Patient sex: F
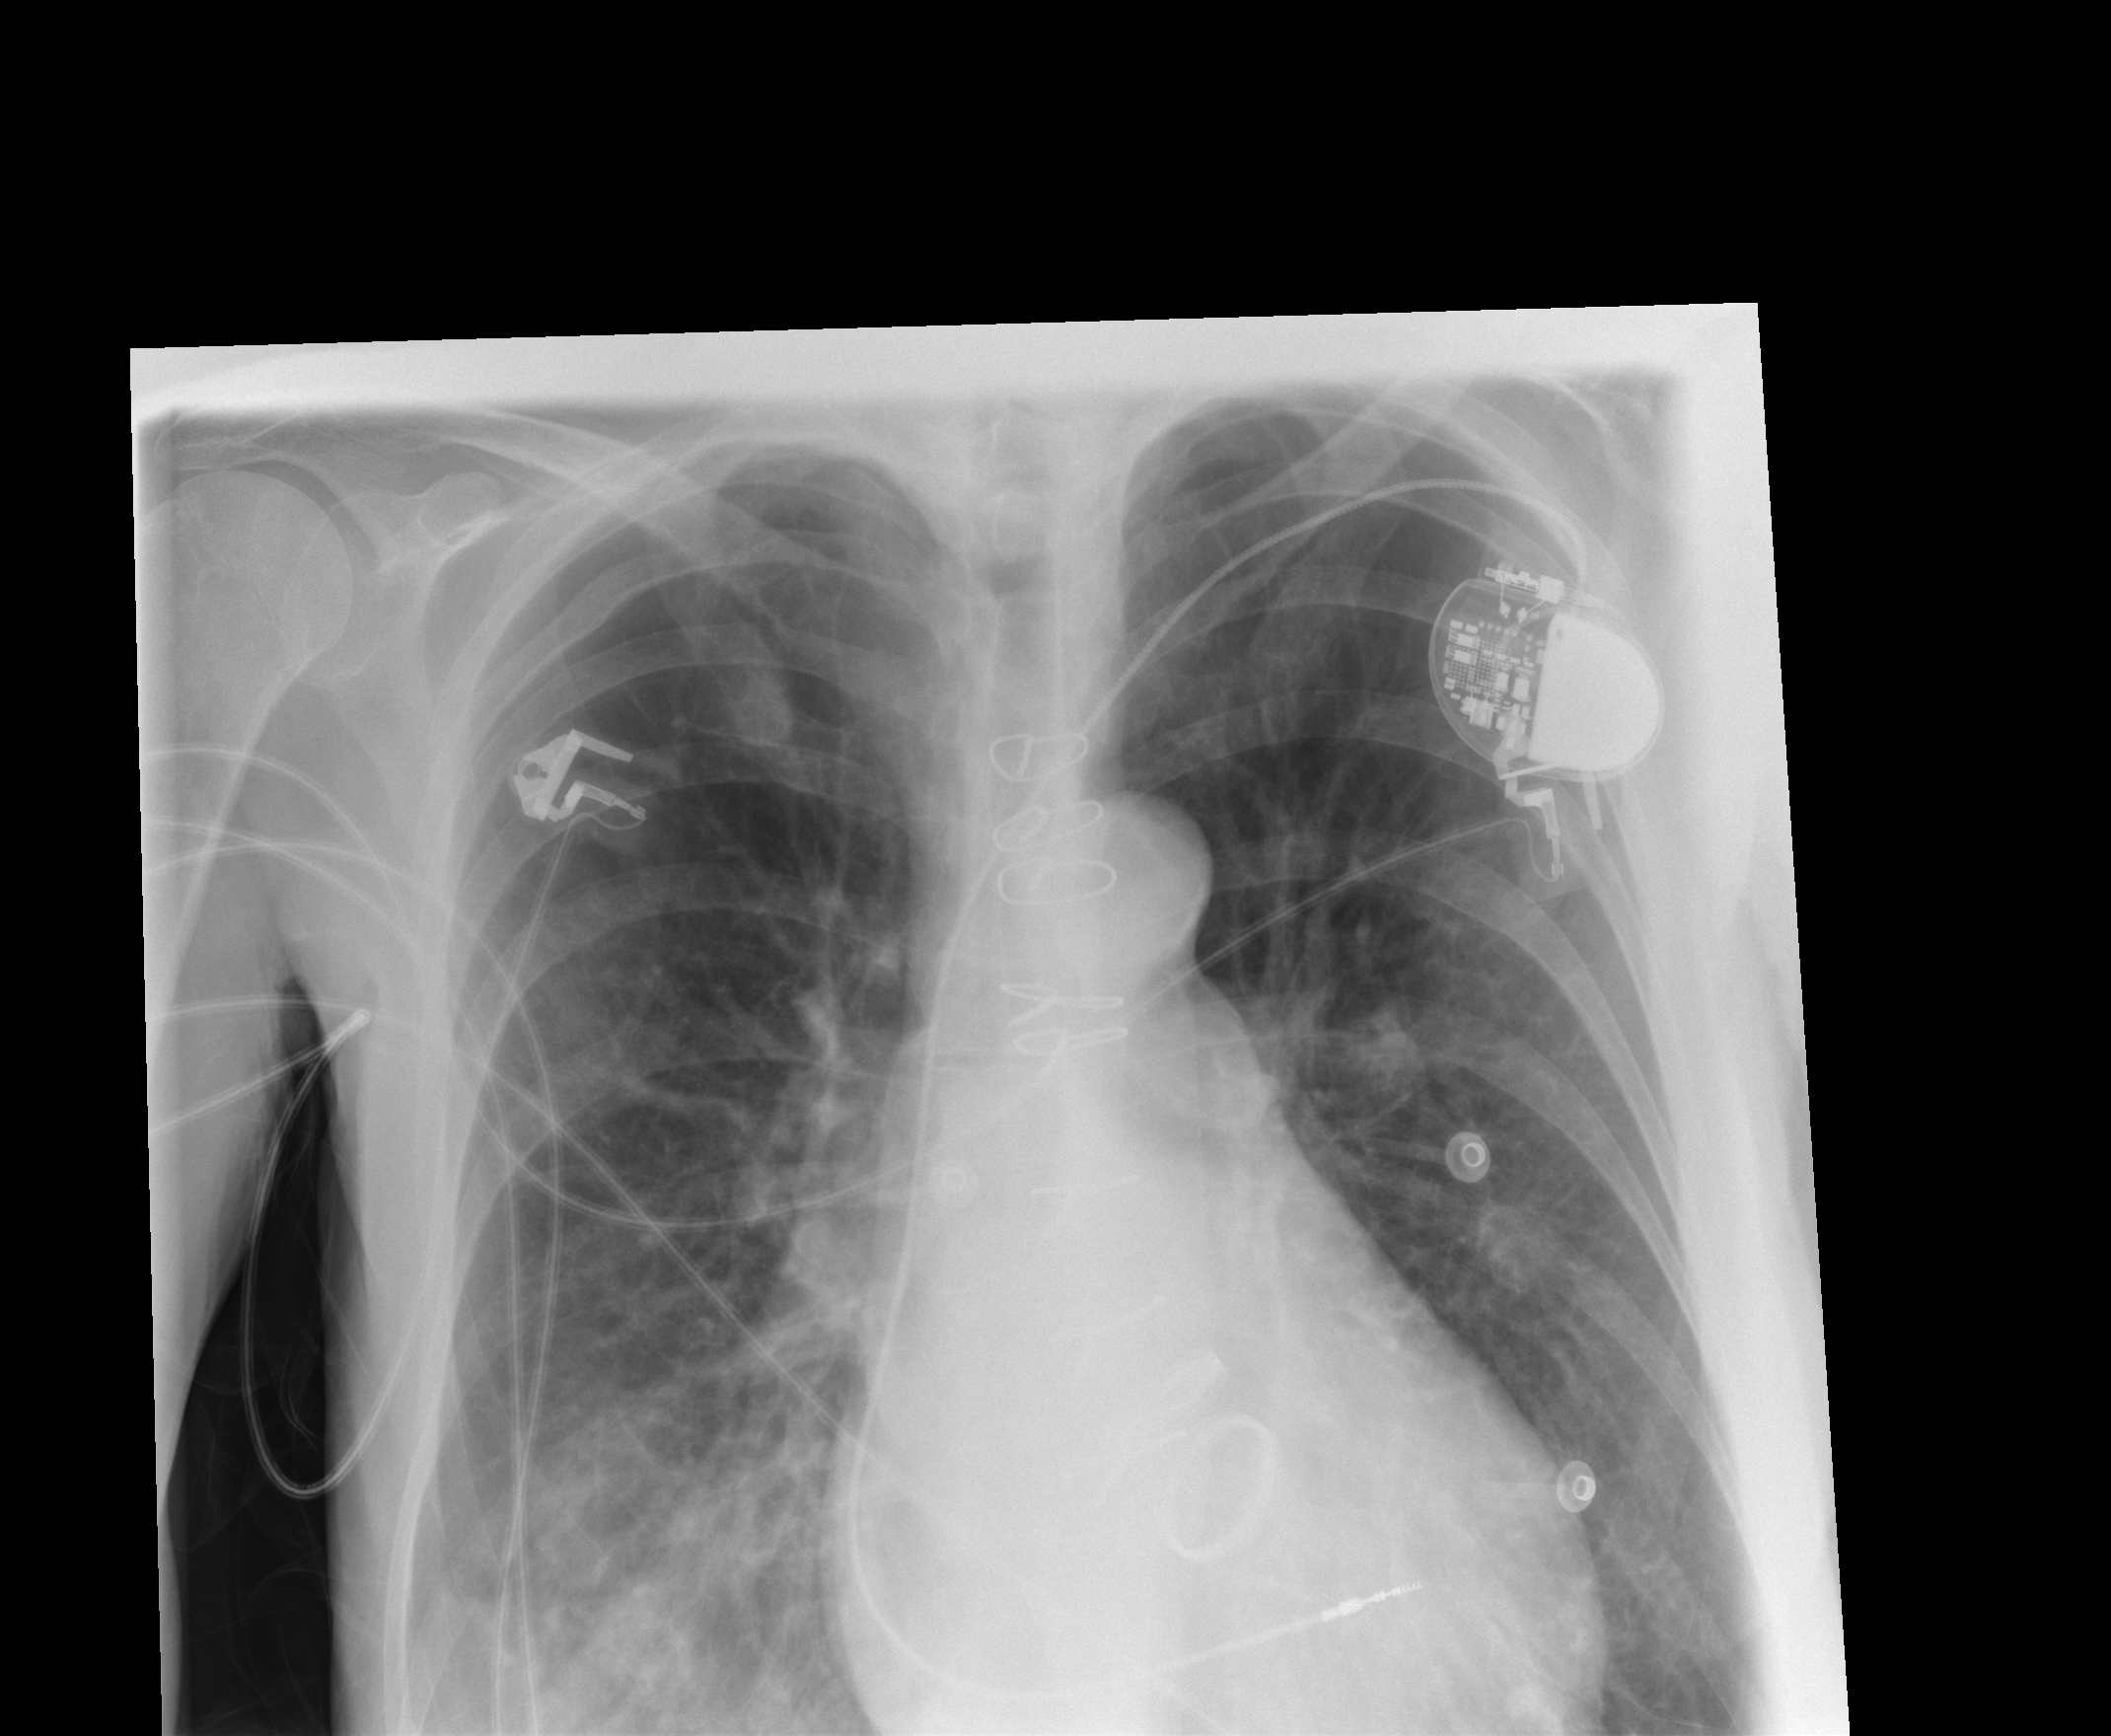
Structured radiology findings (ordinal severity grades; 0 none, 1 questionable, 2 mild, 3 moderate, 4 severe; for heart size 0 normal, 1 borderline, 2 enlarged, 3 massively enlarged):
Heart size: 1
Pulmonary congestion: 2
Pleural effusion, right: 1
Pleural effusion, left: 1
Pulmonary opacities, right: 2
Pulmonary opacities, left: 0
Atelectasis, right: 2
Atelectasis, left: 0